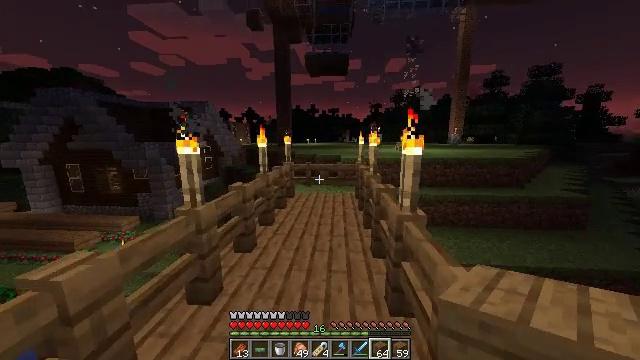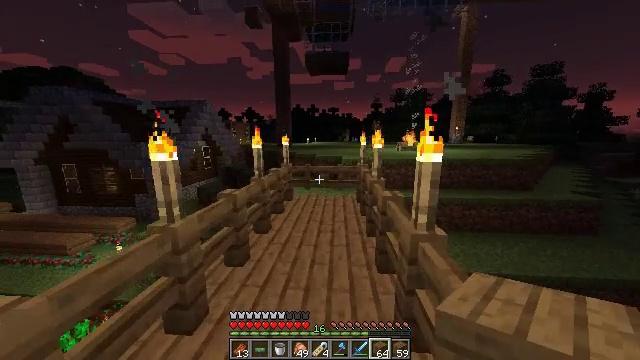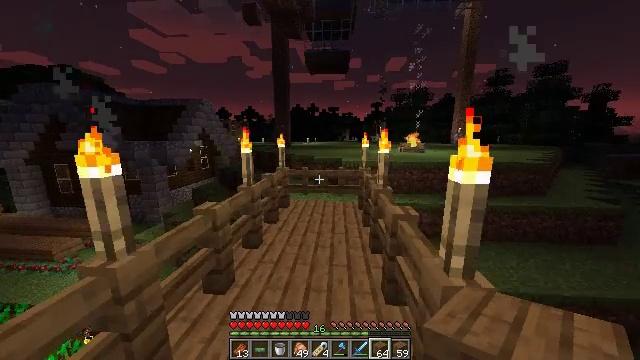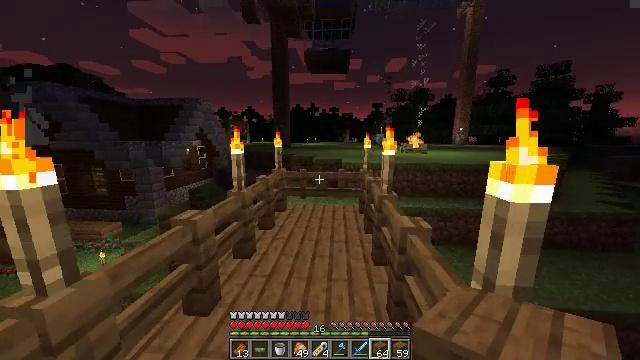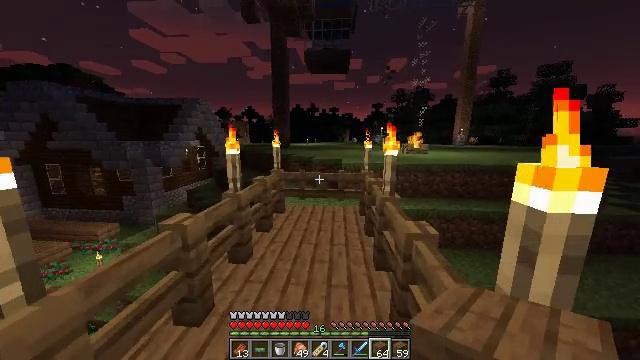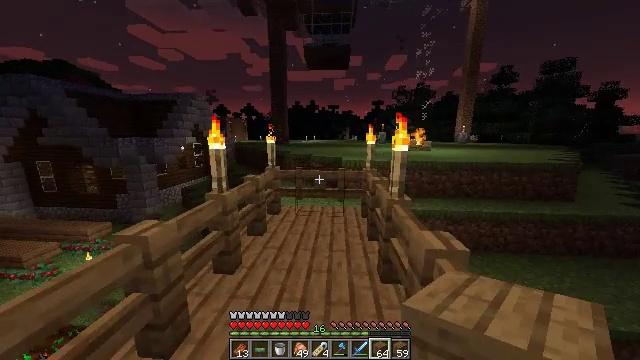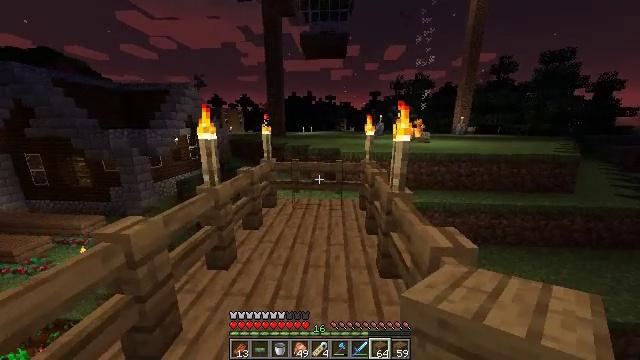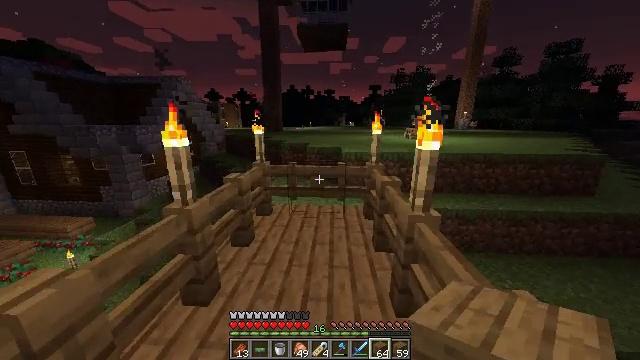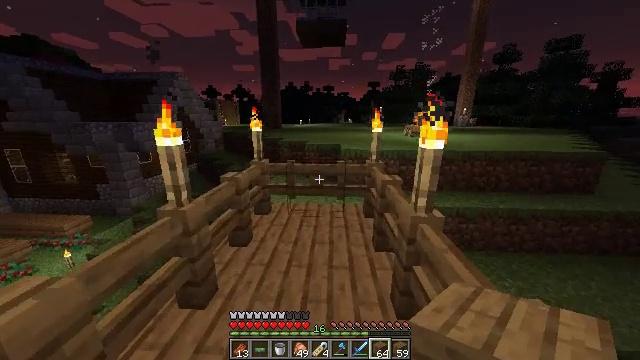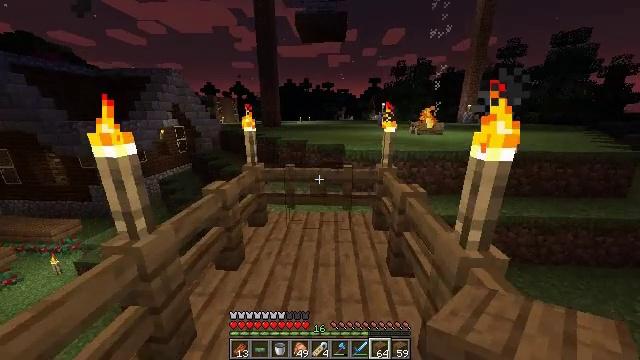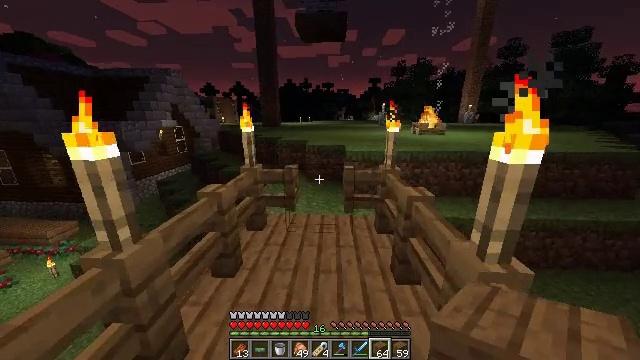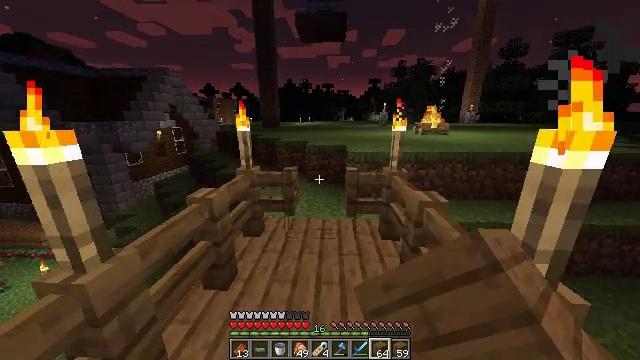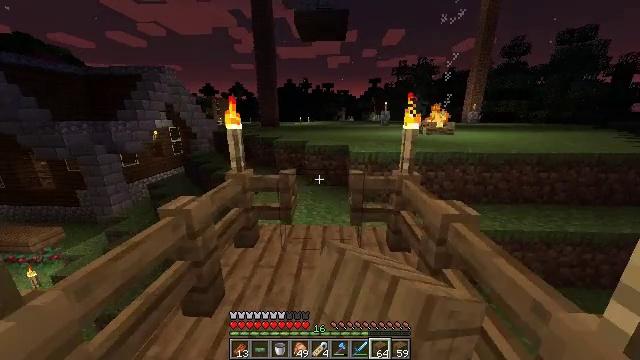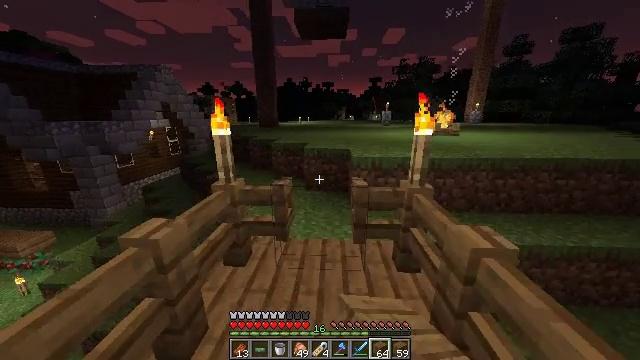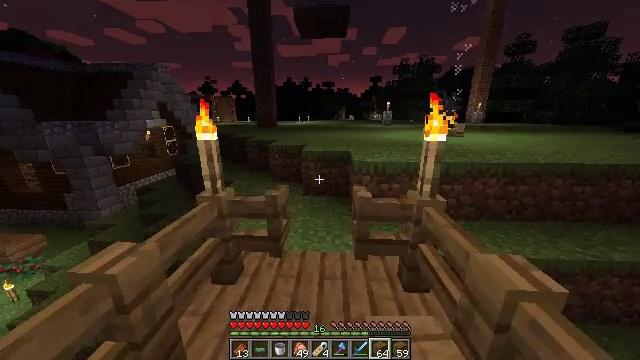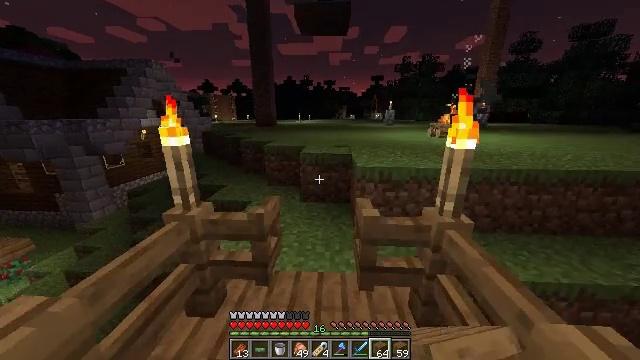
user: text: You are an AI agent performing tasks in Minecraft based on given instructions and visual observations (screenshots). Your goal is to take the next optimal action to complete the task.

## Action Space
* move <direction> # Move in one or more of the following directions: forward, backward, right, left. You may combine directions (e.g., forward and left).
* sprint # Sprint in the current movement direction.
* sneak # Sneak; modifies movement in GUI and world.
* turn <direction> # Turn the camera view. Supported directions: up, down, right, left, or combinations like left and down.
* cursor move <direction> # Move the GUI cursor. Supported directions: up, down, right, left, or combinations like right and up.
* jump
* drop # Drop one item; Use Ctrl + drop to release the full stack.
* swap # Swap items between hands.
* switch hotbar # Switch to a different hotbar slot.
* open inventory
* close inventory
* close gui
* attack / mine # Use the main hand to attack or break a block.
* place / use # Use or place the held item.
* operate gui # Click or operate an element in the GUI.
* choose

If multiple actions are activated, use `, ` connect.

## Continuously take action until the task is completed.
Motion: motion action
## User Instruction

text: Create a spruce pressure plate in the crafting table with spruce planks.
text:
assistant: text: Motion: move forward, sprint
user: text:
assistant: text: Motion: move forward, sprint
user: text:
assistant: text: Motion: move forward
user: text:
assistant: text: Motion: move forward
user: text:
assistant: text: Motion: move forward, sprint
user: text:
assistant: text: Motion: move forward, sprint, turn down
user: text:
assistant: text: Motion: move forward, sprint, turn down
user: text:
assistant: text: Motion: move forward
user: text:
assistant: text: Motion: move forward
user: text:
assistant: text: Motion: move forward, use / place
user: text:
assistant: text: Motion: move forward, sprint, use / place
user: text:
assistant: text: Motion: move forward, sprint
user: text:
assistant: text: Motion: move forward, sprint
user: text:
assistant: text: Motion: move forward, sprint
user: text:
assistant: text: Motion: move forward
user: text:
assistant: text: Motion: move forward
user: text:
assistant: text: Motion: move forward, sprint
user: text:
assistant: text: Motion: move forward, sprint
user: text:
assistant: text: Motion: move forward, sprint
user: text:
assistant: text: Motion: move forward
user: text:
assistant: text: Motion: move forward
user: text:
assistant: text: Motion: move forward
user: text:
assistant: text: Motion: move forward
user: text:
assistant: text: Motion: move forward
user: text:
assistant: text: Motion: move forward, jump
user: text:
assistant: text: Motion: move forward, jump
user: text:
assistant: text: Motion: move forward, jump
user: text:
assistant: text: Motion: move forward, turn left, jump
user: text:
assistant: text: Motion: move forward, turn left and down, jump
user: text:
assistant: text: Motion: move forward, turn left and down, jump